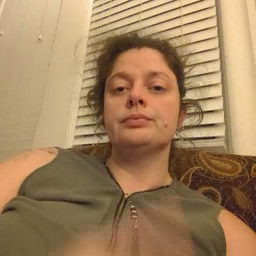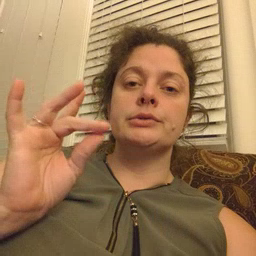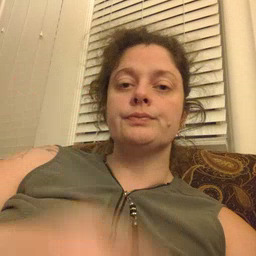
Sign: sticky